Field crop: maize
Growth stage: 2
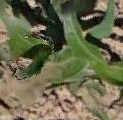
Species: maize